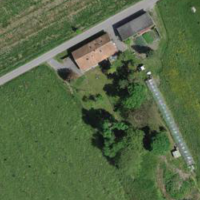
EUNIS habitat code: 52
Species observed at this site:
Fagopyrum esculentum